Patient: sex M, age 57
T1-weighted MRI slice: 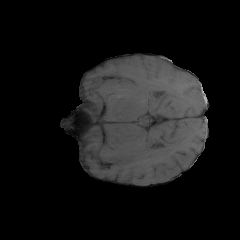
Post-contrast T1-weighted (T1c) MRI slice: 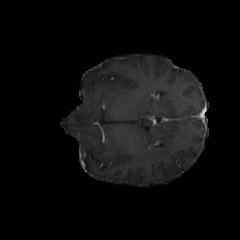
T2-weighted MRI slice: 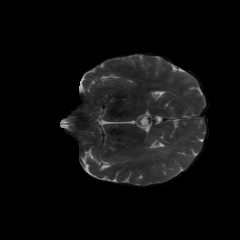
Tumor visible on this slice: yes
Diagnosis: Glioblastoma, IDH-wildtype
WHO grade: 4